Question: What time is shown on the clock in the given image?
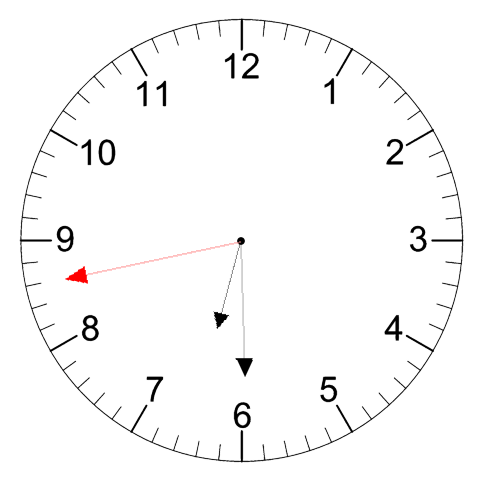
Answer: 06:29:43